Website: macys
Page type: account-selection
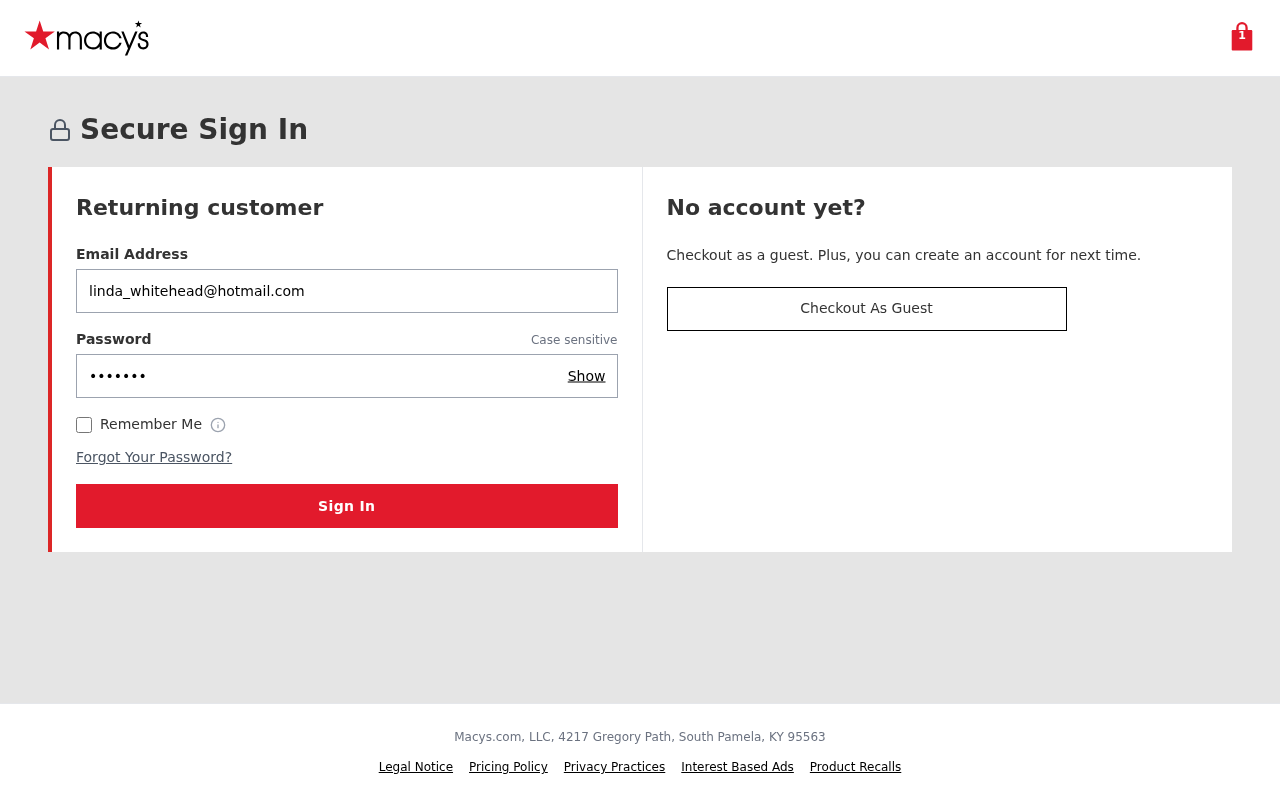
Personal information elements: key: PII_EMAIL
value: linda_whitehead@hotmail.com
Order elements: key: ORDER_NUM_ITEMS
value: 1